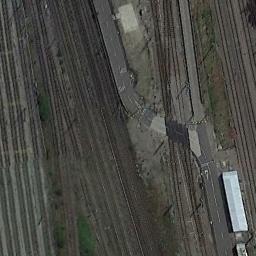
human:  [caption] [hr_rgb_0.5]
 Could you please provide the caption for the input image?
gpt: Many buildings of different shapes and sizes are beside the railway .

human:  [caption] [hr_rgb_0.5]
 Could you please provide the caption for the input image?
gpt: The railway is on the bare land .

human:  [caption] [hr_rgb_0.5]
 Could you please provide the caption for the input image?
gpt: There is a row of blue buildings on one side of the railway .

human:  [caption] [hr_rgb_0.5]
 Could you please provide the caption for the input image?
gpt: These railways have no trains on the railways .

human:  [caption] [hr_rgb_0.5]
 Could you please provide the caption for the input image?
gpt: A railway beside a white building .